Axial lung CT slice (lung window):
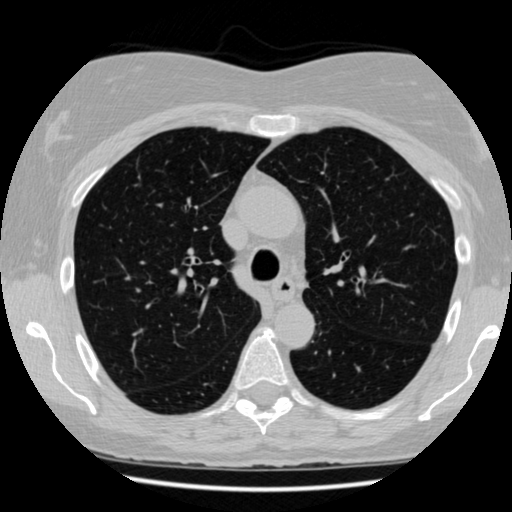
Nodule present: no